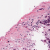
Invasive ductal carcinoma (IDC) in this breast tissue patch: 1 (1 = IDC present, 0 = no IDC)